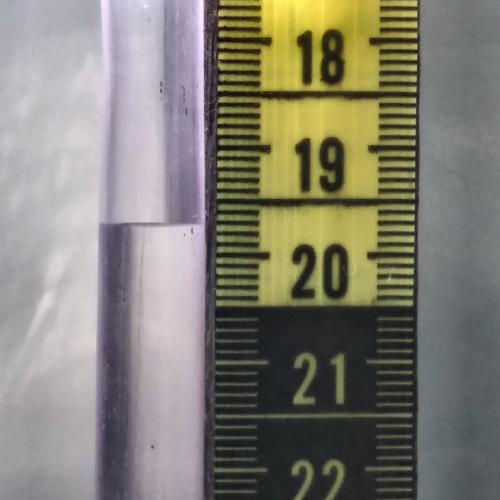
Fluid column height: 19.7 cm